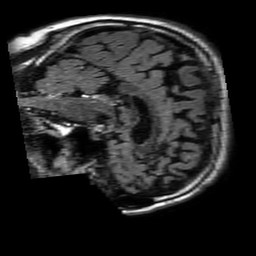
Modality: FLAIR
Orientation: sagittal
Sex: male
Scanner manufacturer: philips
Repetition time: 11 s
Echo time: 0.125 s